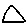
Label: triangle